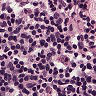
Metastatic tissue present: no